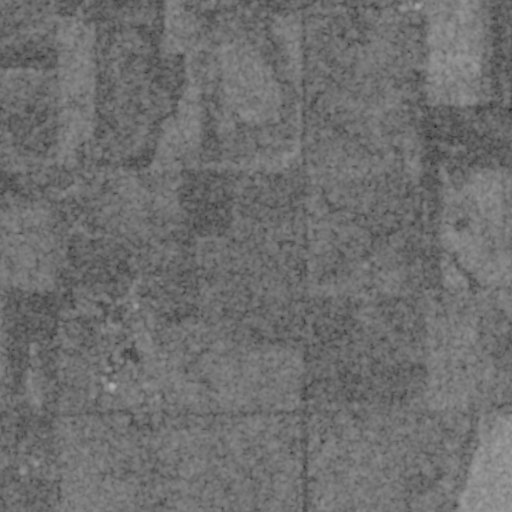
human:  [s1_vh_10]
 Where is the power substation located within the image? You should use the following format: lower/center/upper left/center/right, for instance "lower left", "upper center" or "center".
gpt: The power substation is located in the lower center of the image.
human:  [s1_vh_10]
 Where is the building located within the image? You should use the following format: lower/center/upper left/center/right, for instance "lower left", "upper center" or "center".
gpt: The building is located in the lower center of the image.
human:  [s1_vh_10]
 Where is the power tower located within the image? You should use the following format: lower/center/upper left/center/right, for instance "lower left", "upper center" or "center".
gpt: There is no power tower in the image.

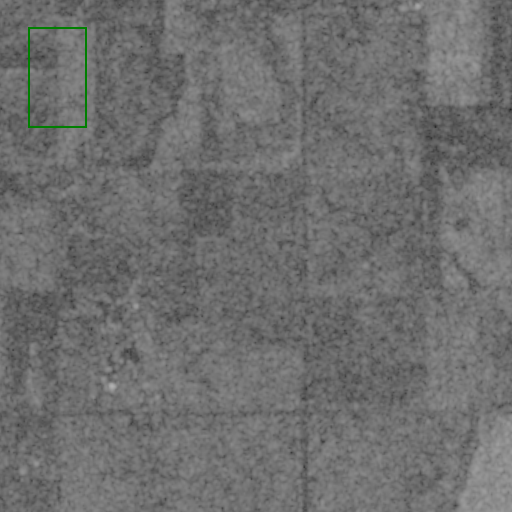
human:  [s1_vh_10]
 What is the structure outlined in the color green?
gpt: There is no green outline.
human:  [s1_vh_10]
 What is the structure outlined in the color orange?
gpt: There is no structure outlined in orange.